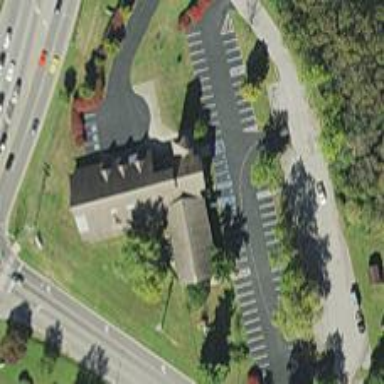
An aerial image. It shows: Building serving as place of worship.